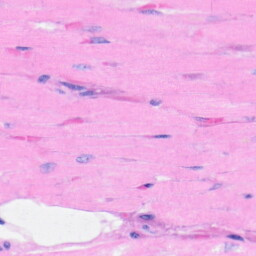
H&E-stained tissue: Heart